Aerial crown-view tile of a tropical tree (Barro Colorado Island, Panama), acquired 20241014:
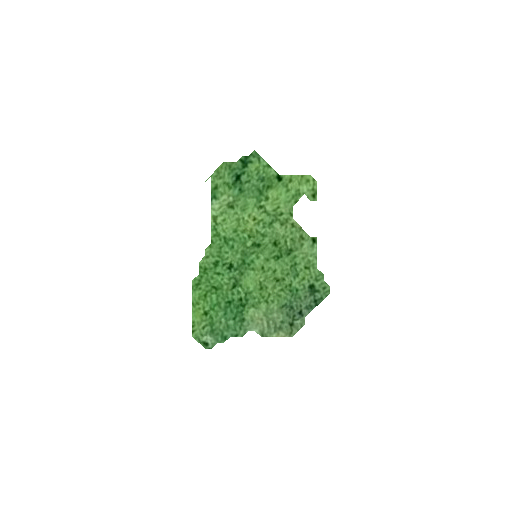
Species: Tachigali panamensis
GBIF accepted scientific name: Tachigali panamensis
Crown area: 28.509 m²